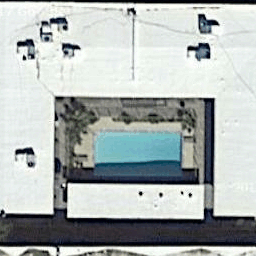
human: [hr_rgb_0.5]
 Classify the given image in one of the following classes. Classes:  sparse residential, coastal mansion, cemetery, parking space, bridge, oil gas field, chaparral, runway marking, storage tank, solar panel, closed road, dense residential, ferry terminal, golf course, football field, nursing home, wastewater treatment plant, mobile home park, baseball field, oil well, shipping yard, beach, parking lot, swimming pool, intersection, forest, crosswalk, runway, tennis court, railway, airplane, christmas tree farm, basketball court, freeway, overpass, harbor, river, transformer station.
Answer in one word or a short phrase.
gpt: swimming pool